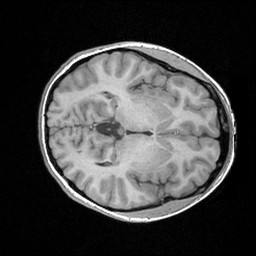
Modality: T1w
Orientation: axial